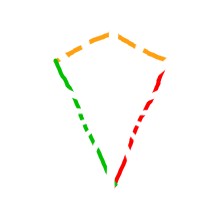
Shape: kite